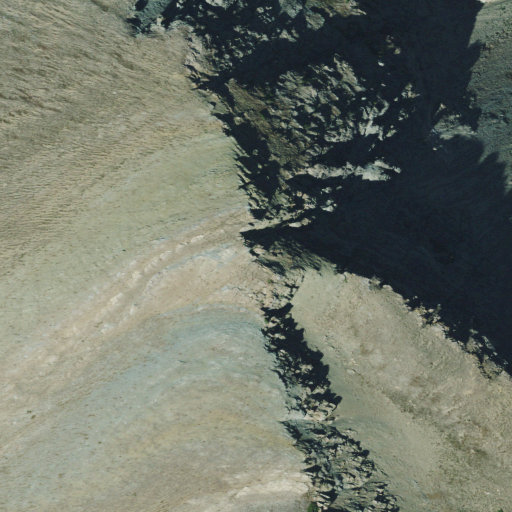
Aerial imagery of mountain in Montana named Otokomi Mountain containing only barren land